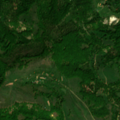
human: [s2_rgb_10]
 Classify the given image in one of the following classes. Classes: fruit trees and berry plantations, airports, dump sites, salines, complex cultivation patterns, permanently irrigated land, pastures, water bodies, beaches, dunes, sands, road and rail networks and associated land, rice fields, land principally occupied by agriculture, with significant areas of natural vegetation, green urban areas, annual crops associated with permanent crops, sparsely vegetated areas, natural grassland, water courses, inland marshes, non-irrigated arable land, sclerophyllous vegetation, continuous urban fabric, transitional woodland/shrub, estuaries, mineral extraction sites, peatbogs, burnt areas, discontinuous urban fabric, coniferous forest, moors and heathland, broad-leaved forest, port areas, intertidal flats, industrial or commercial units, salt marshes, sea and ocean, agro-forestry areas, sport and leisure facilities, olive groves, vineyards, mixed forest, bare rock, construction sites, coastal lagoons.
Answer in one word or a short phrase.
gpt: land principally occupied by agriculture, with significant areas of natural vegetation, broad-leaved forest, natural grassland, transitional woodland/shrub